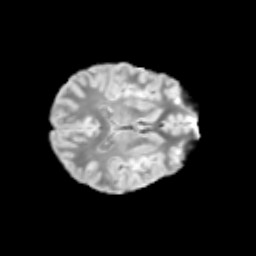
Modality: T2w
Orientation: axial
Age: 11
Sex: male
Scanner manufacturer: siemens
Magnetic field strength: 3 T
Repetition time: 3.8 s
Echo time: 0.07 s